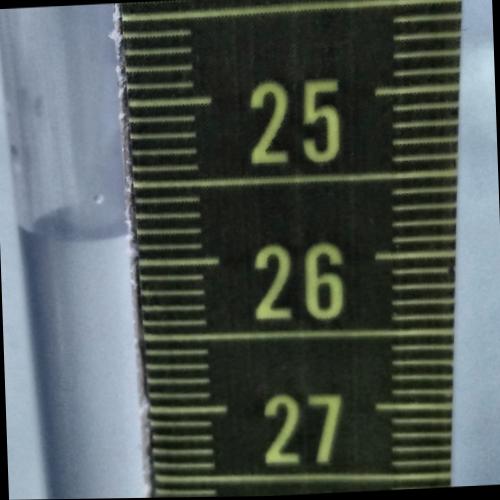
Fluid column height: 25.8 cm